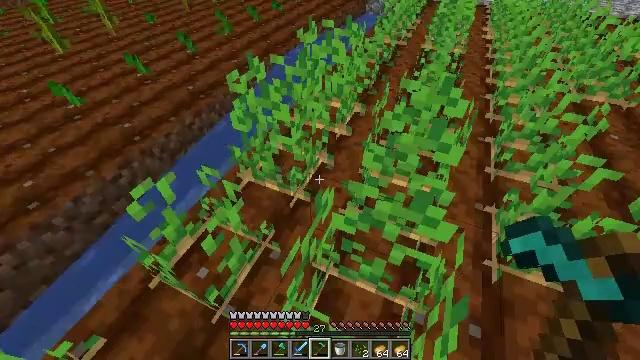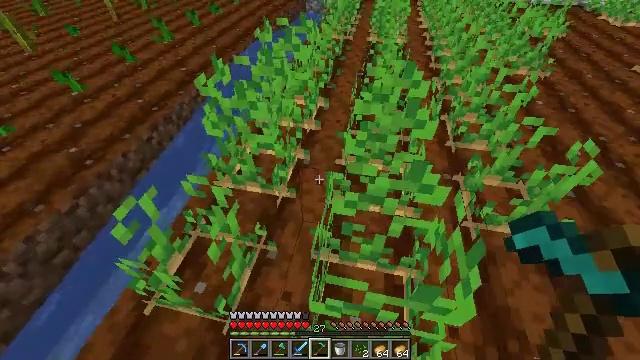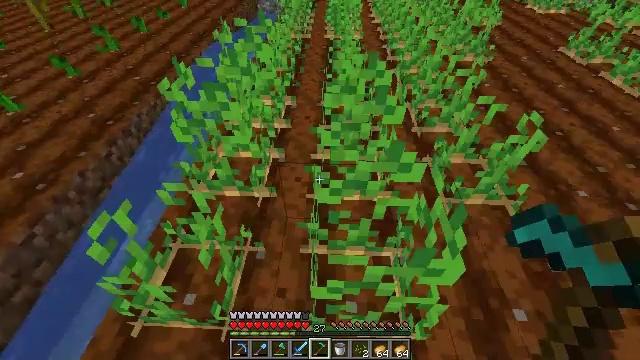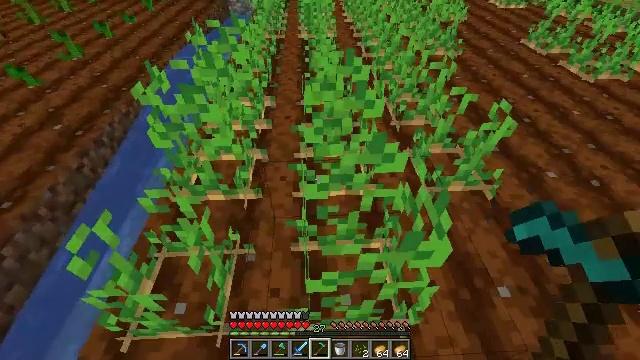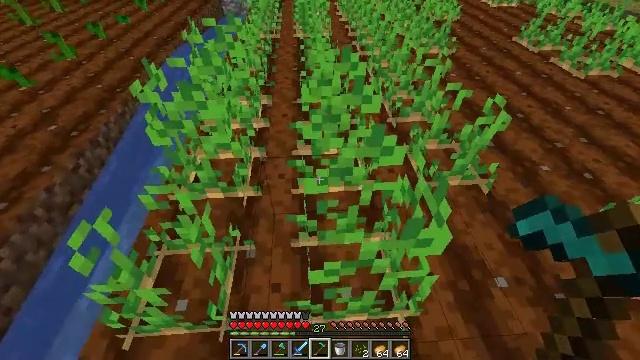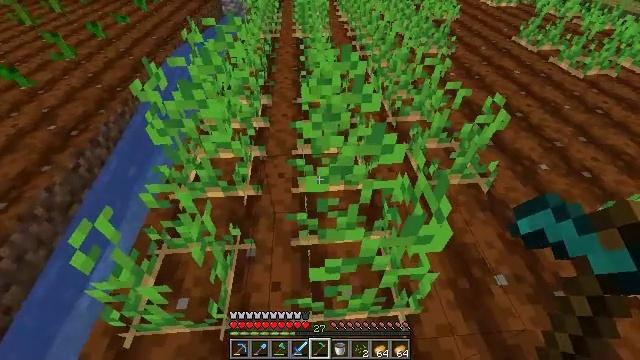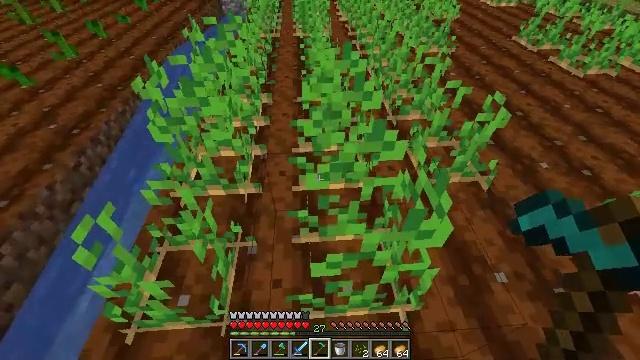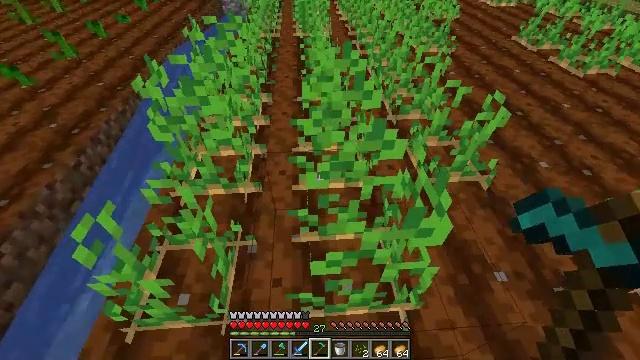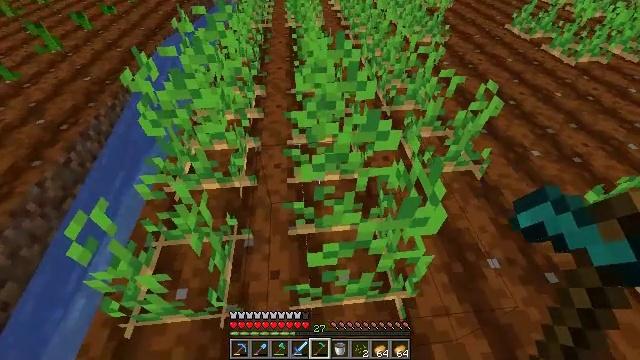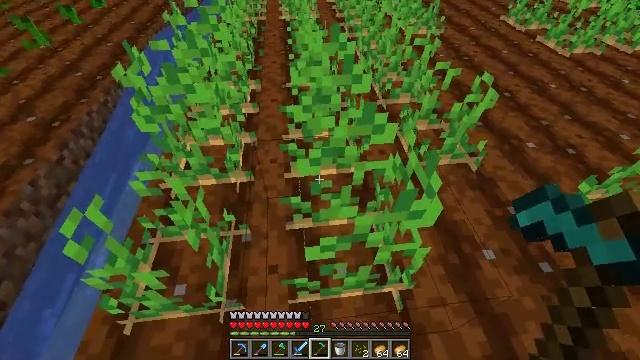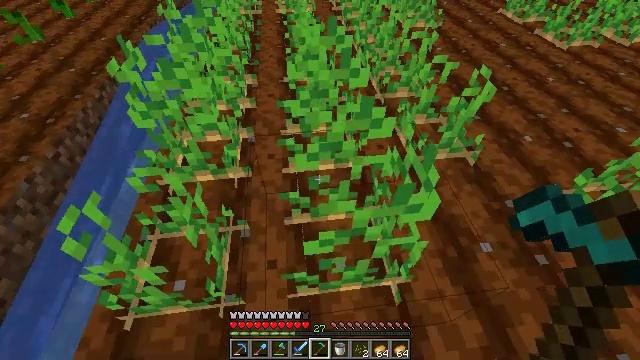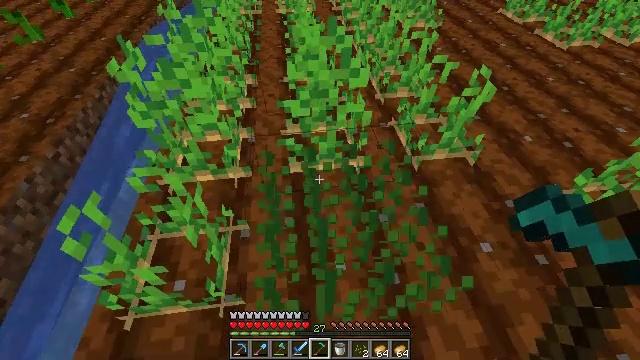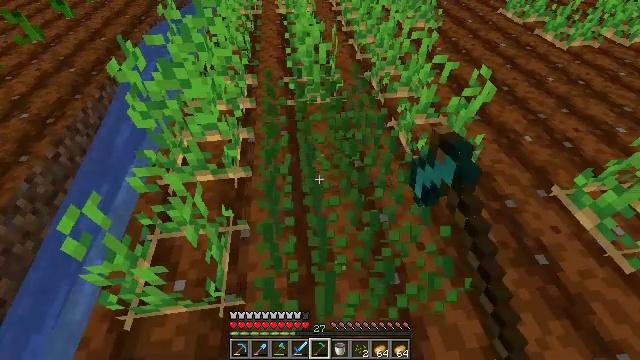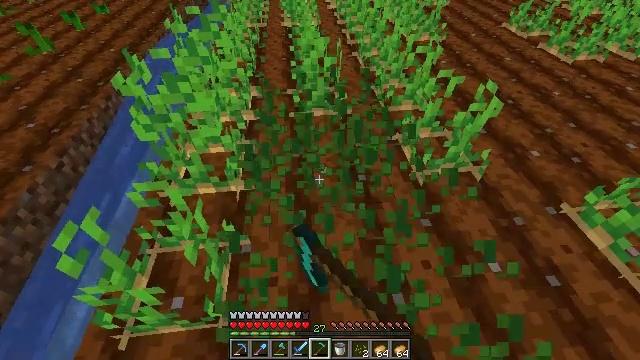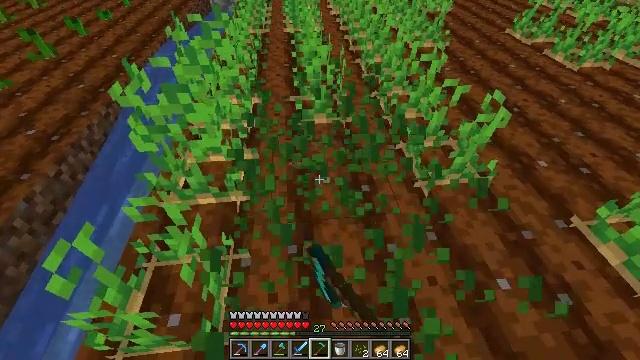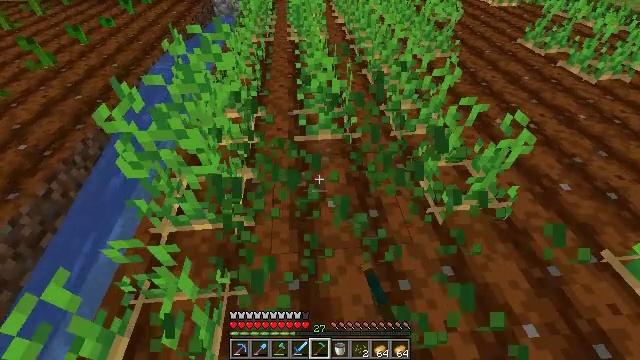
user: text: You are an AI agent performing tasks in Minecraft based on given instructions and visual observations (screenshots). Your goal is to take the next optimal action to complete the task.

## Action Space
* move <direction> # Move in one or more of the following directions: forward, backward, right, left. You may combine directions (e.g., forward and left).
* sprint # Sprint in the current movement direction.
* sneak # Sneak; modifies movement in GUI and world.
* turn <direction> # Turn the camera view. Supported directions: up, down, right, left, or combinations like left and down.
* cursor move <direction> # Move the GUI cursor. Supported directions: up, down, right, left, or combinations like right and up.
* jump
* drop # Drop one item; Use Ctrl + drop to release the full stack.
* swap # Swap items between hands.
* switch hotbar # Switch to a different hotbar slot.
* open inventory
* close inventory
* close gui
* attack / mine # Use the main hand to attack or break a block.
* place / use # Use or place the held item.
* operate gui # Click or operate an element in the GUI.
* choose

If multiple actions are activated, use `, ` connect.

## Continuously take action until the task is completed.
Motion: motion action
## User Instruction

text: Harvest potatoes.
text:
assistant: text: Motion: turn right
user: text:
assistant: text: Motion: turn right
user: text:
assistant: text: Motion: turn right
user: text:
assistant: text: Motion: turn right
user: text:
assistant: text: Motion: no_op
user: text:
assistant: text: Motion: no_op
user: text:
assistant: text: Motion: no_op
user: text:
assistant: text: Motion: turn right and down
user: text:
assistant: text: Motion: turn right and down
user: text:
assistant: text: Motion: turn down
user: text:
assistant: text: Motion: attack / mine
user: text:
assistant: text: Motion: attack / mine
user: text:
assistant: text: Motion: move forward, turn up, attack / mine
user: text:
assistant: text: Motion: move forward, attack / mine
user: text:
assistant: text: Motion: move forward
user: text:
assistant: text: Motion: no_op
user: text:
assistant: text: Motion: turn left
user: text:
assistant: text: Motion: turn left and down
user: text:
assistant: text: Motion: turn left
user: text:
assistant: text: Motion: turn left
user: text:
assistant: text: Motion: turn left
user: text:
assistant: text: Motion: move forward, turn left
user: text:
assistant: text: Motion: move forward, turn left
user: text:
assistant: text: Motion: move forward, turn left
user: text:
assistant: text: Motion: turn down
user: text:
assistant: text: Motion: turn down
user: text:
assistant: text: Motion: turn down
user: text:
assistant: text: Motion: turn down
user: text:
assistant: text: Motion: no_op
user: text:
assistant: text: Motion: attack / mine